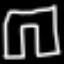
Label: pants